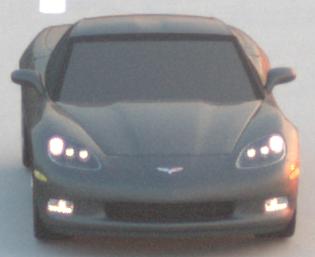
Make: Chevrolet
Model: Corvette Coupé
Detailed model: Corvette (C6) Coupé
Model produced from: 2005/02
Model produced until: 2008/03
Doors: 3
Color: gray
Road condition: dry road
Daytime: sunrise or sunset
Contrast: medium contrast